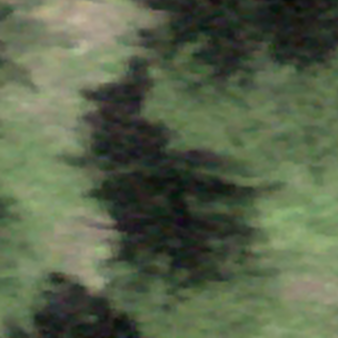
Label: other